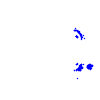
Particle: kaon